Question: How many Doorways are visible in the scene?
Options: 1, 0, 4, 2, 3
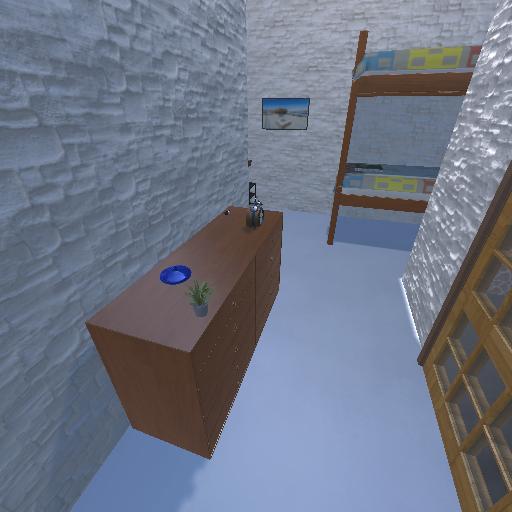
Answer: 1